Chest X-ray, PA view. Patient: 41 years old, sex M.
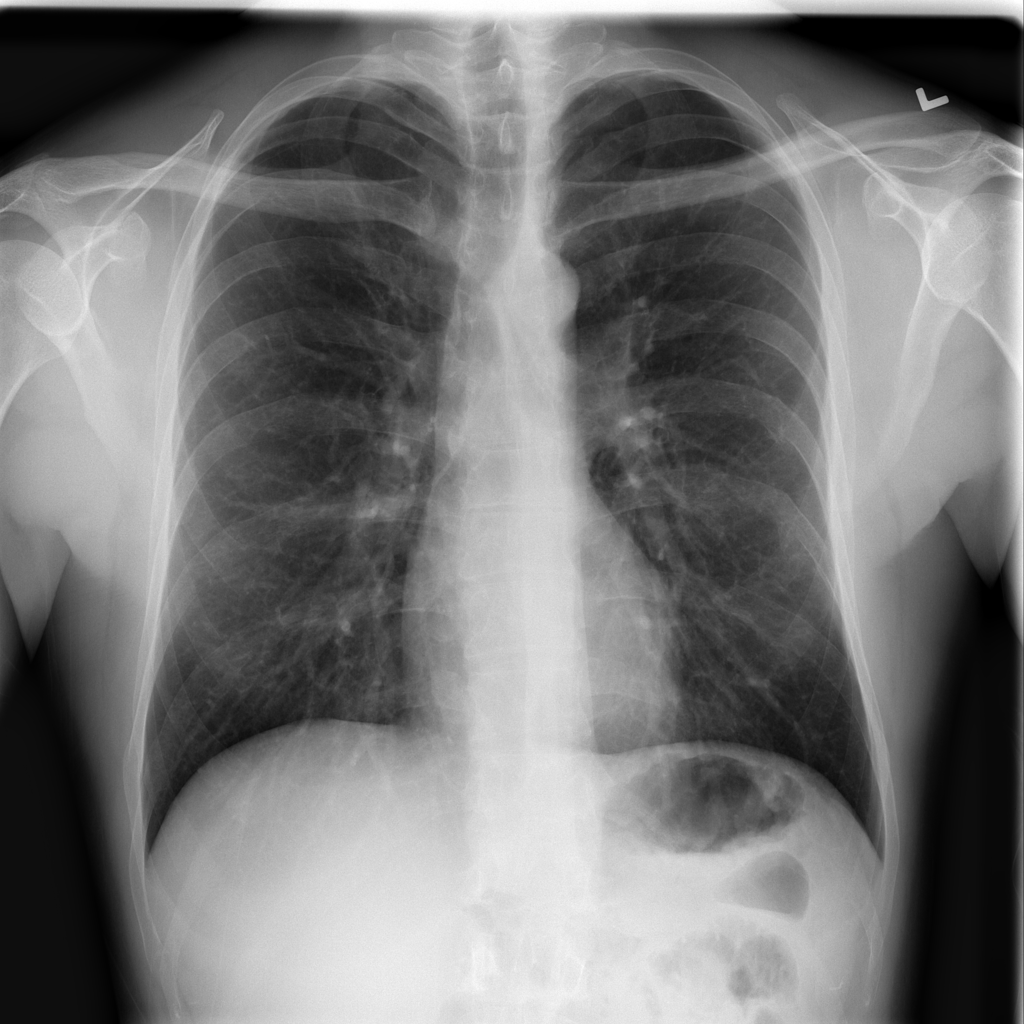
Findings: No Finding